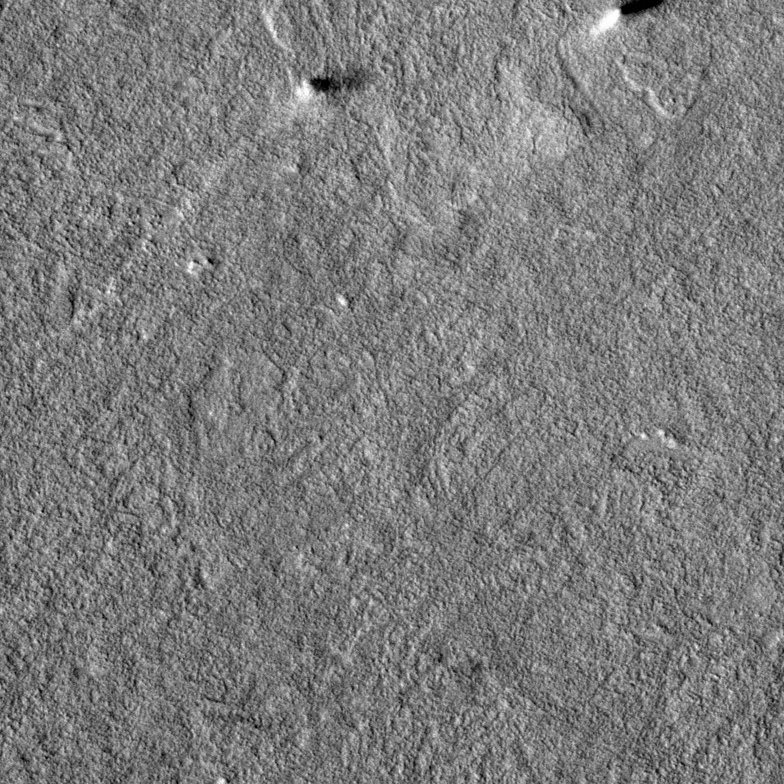
Label: dustdevil, dustdevil